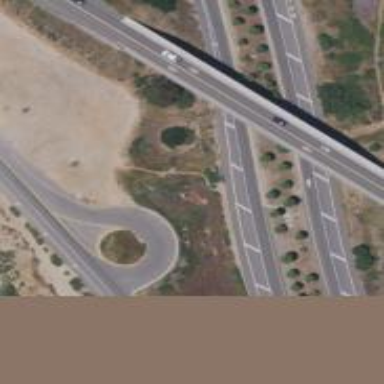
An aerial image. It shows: Primary link highway.